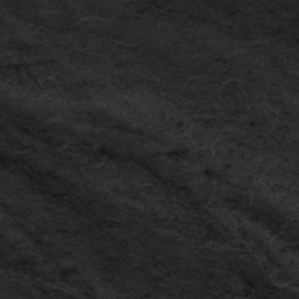
Label: frost